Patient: sex M, age 58
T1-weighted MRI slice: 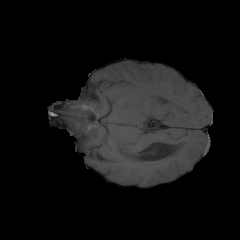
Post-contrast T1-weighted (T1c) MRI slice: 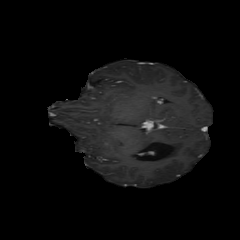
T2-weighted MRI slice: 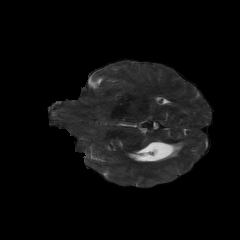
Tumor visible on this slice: no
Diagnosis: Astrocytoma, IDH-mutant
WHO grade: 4